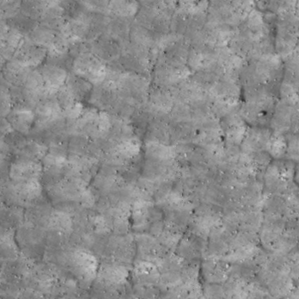
Label: non_frost